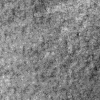
Atmospheric dust classification: not_dusty